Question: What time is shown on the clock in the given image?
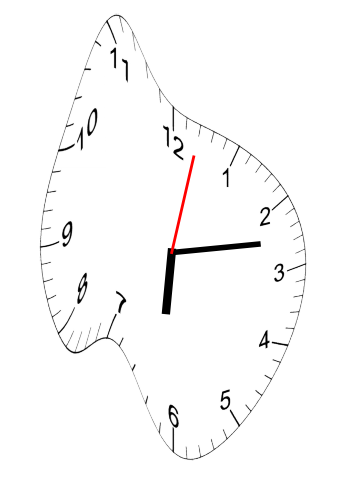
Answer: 06:13:02